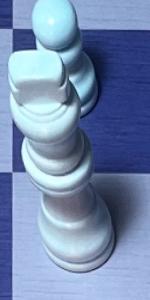
Label: King_White